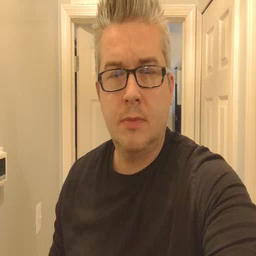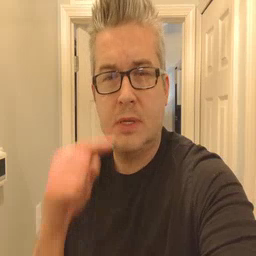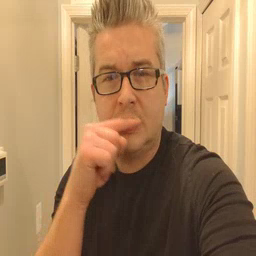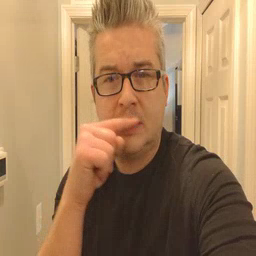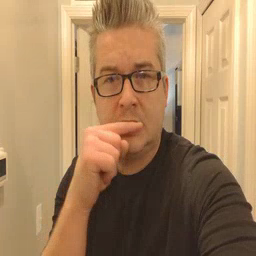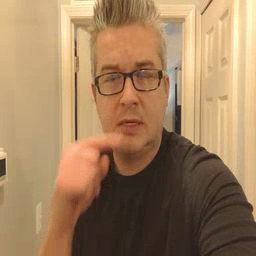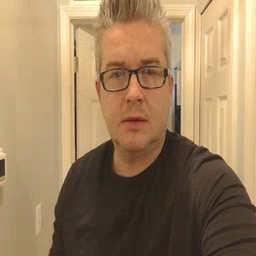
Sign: toothbrush